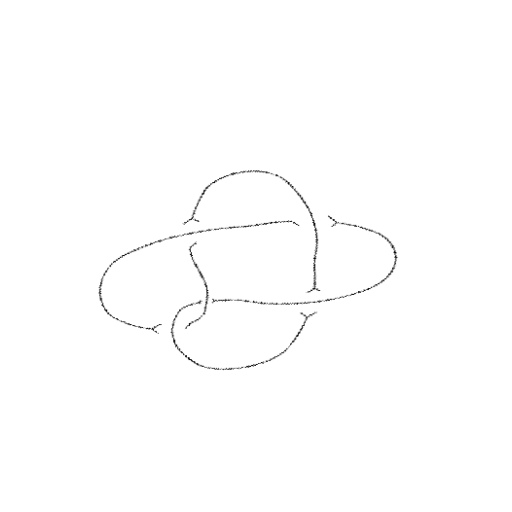
Crossing number: 5